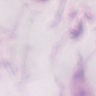
Metastatic tissue present: no